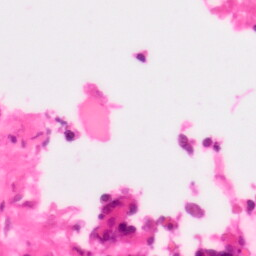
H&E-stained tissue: Colon